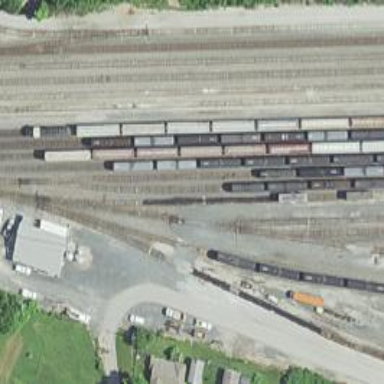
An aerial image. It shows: Railway yard.